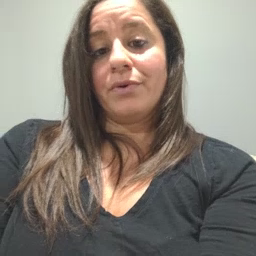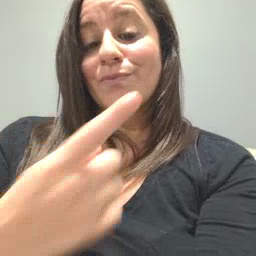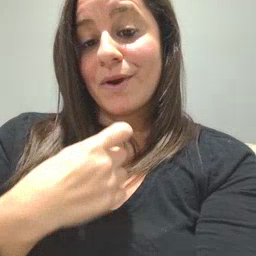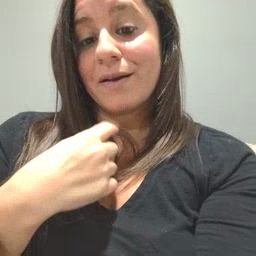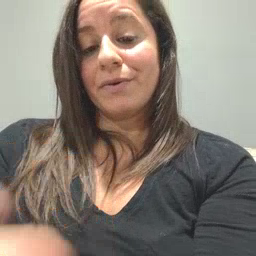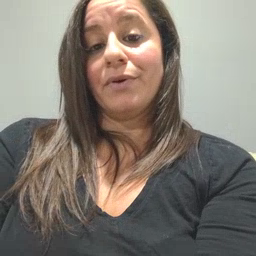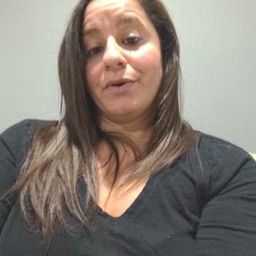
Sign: red